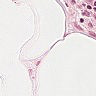
Metastatic tissue present: no